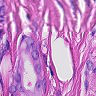
Metastatic tissue present: yes